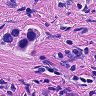
Metastatic tissue present: yes